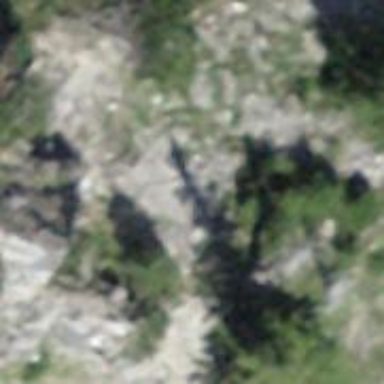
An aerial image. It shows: Cliff in nature.